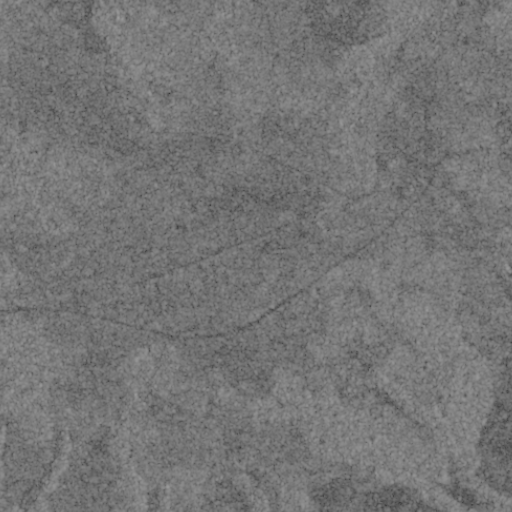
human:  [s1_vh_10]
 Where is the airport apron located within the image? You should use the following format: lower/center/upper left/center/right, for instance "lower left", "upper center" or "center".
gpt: The airport apron is located in the center of the image.
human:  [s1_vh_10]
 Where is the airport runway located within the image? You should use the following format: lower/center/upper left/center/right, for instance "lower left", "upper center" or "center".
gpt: The airport runway is located in the center left of the image.
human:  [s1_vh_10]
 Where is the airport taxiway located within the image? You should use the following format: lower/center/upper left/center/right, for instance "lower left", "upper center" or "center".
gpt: The airport taxiway is located in the center of the image.
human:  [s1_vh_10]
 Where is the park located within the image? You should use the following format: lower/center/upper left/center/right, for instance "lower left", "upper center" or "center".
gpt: The park is located in the upper right of the image.
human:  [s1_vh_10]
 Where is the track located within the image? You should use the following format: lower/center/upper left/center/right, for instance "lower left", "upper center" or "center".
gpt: There is no track in the image.

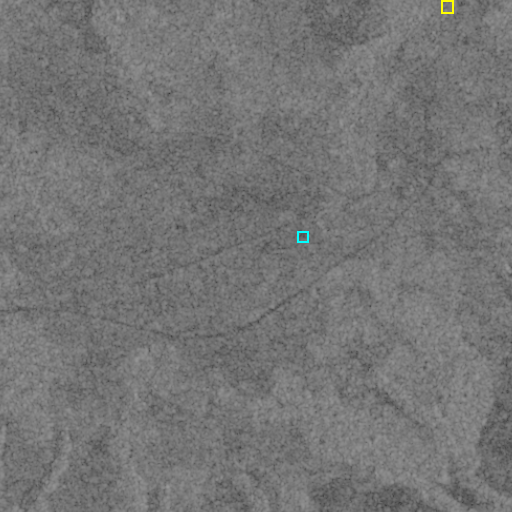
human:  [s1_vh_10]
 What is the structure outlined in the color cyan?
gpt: The structure outlined in cyan is an airport apron.
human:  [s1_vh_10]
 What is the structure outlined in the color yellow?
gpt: The structure outlined in yellow is a park.
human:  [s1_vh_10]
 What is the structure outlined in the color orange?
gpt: There is no orange outline.